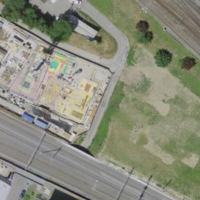
EUNIS habitat code: 57
Species observed at this site:
Timarcha tenebricosa